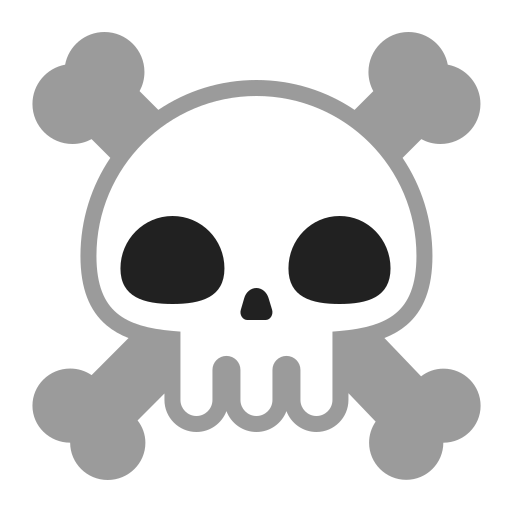
skull and crossbones flat